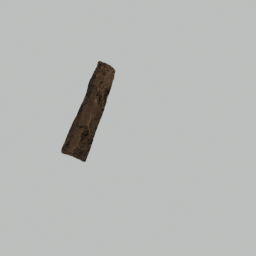
Label: nature